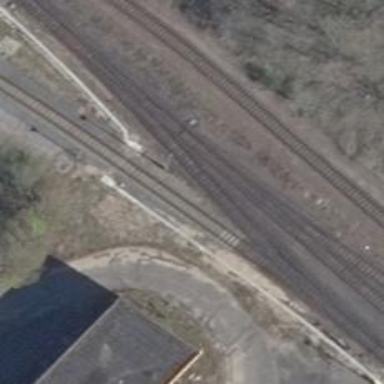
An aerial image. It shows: Railway switch.